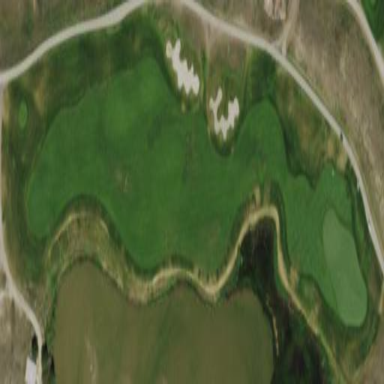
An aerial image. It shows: Area with grass used as rough in golf course.